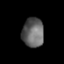
Tissue: prostate
Cell type: T cells
Senescence score: 0.7659
Nuclear area (px): 618
Mean DAPI intensity: 100.508